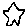
Label: star